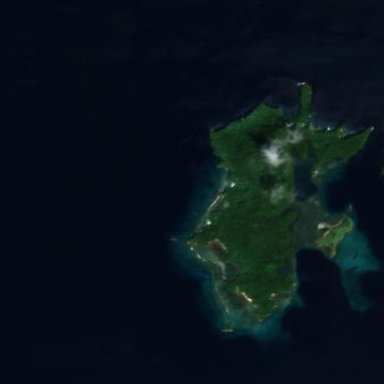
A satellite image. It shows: Island with natural coastline.